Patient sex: M
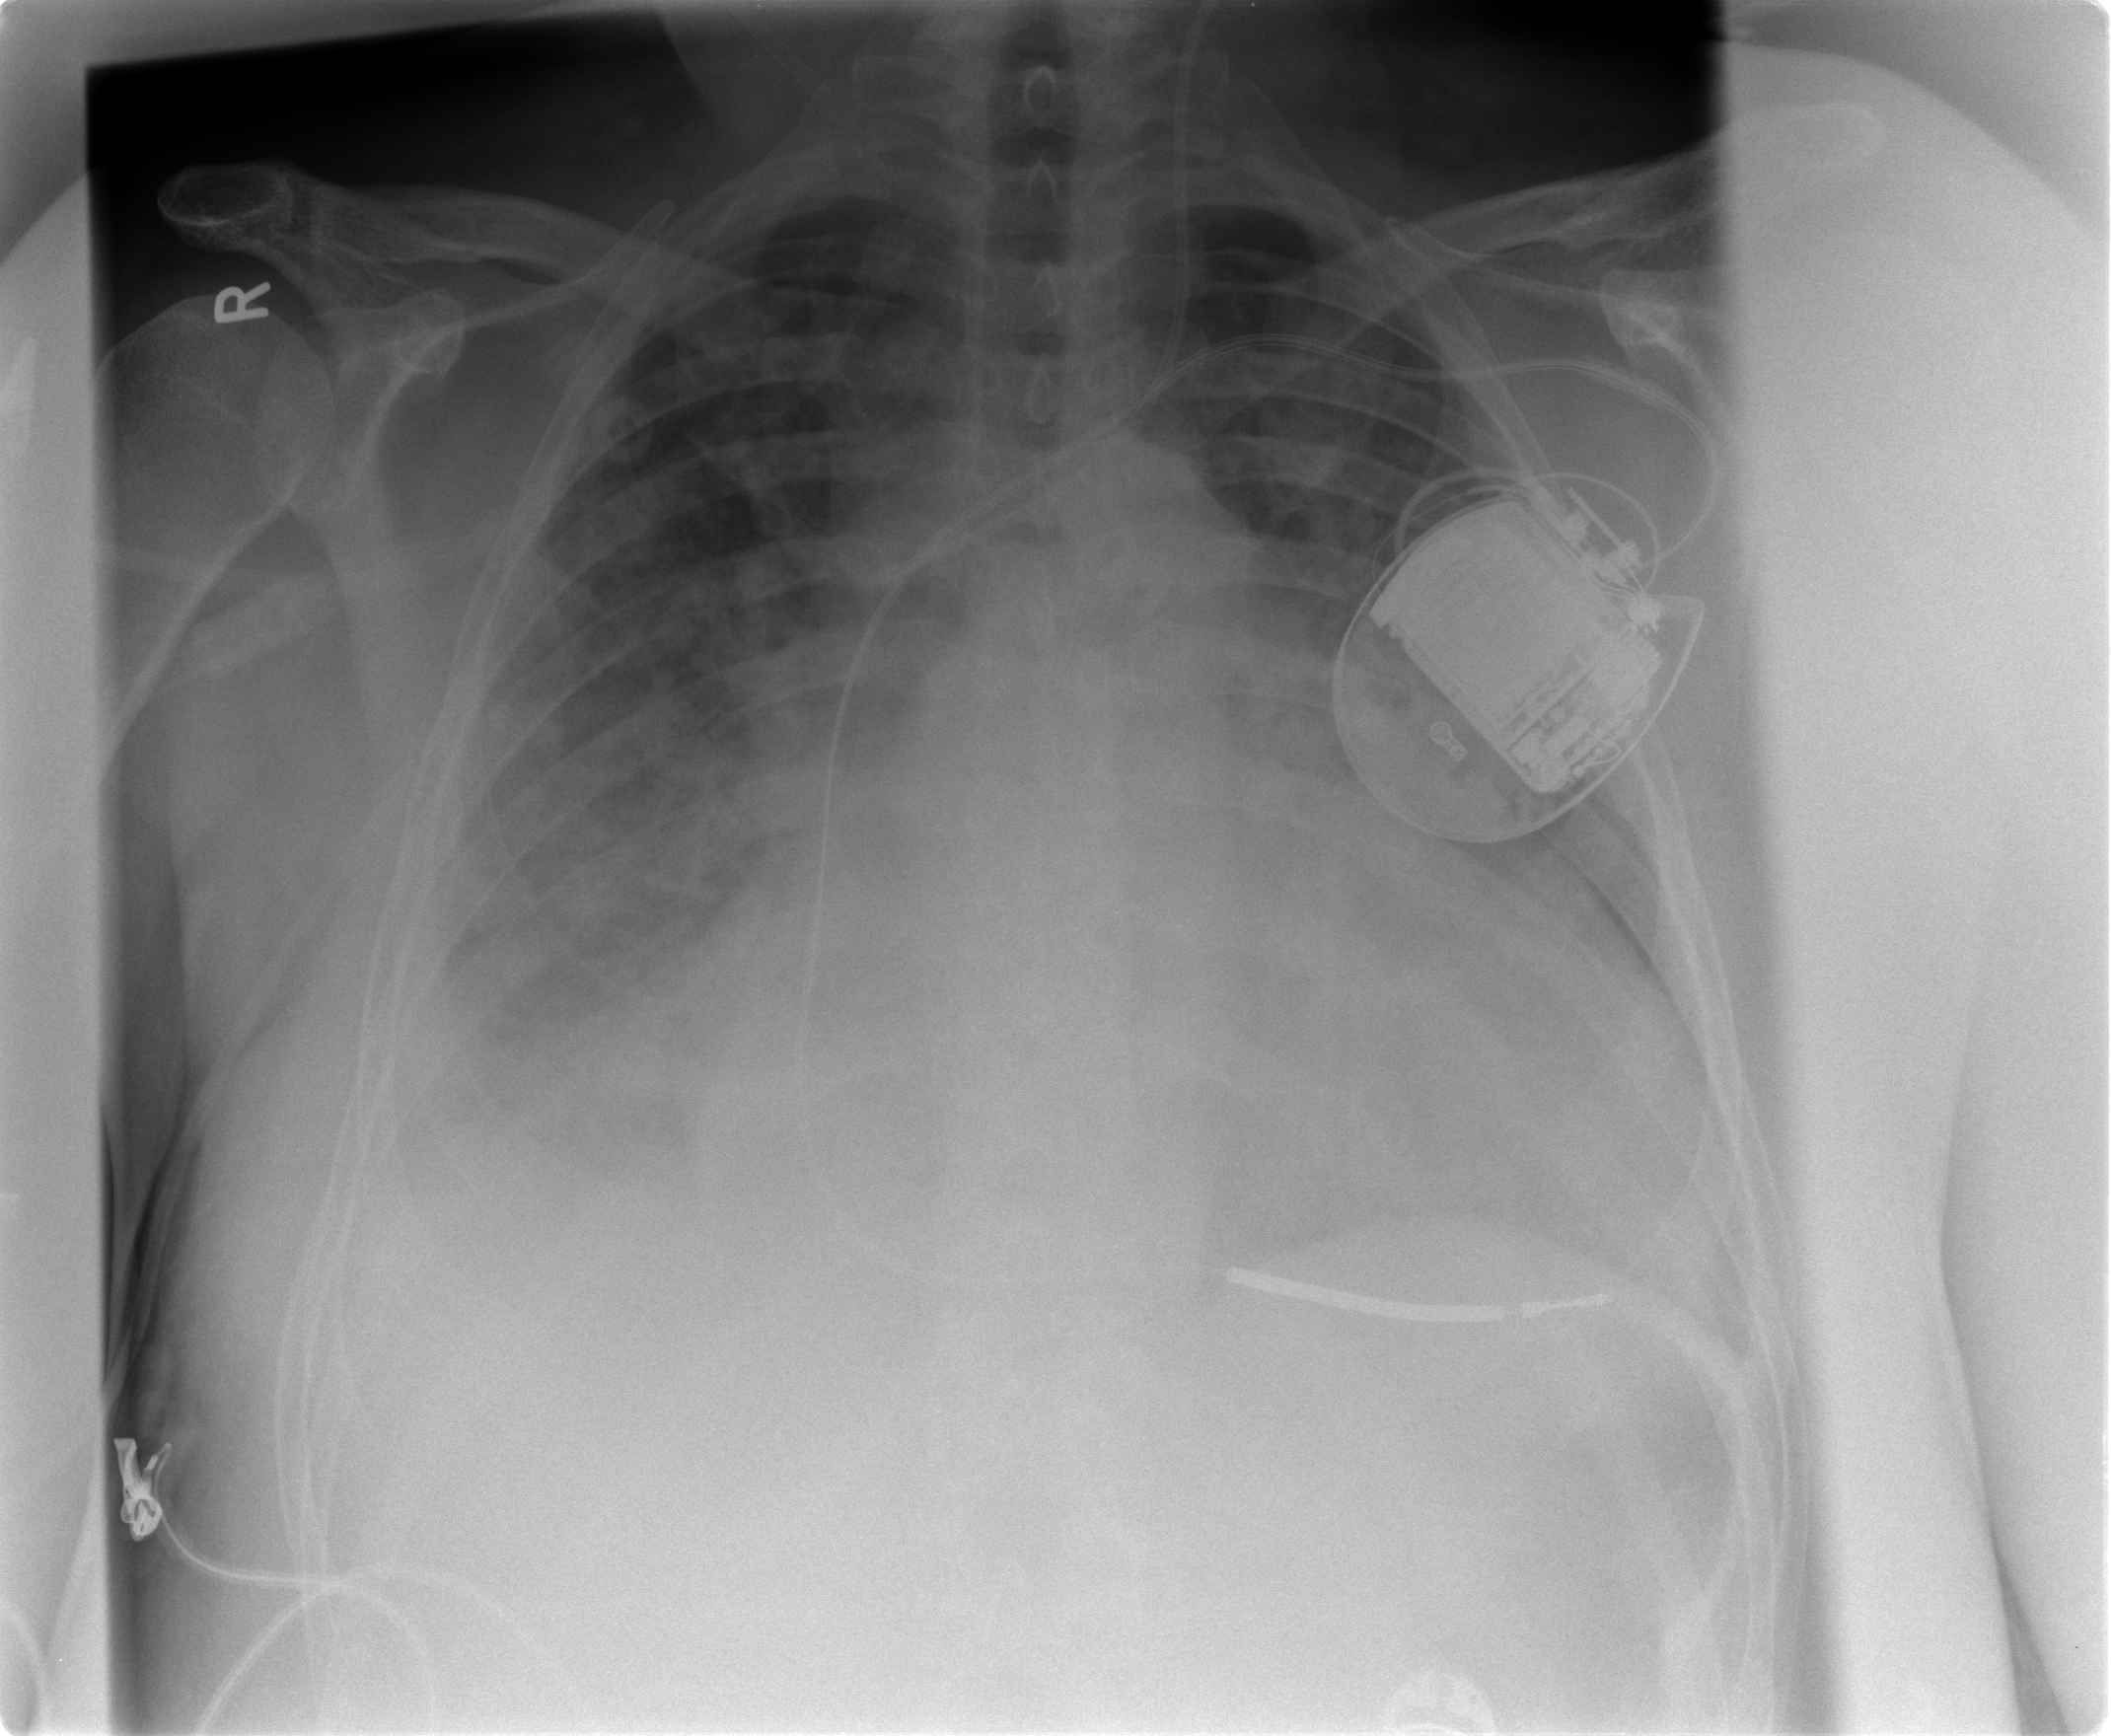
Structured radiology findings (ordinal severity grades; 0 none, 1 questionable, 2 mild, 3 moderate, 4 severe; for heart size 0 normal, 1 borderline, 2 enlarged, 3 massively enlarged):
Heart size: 3
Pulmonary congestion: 3
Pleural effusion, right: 3
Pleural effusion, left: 0
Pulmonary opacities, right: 3
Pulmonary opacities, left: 0
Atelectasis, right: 3
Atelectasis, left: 0